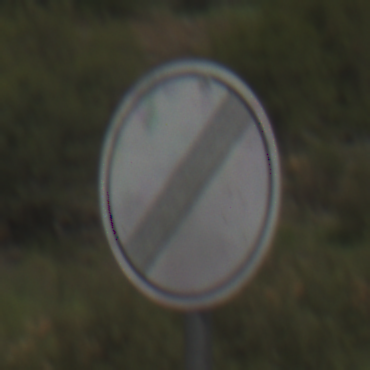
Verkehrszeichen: EndeSaemtlicherBegrenzungen
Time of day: Midday
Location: Outdoor (Nature)
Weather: PartlyCloudy
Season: NotSpecified
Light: Natural